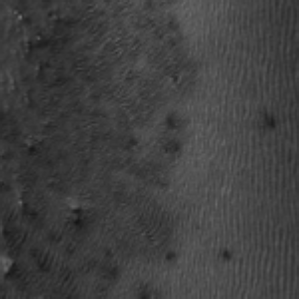
Label: frost